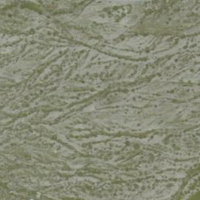
EUNIS habitat code: 48
Species observed at this site:
Dryas octopetala